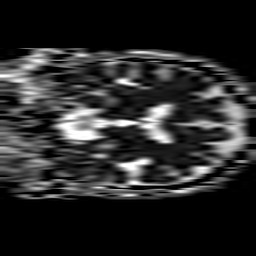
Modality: ADC
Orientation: coronal
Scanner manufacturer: philips
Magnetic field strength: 3 T
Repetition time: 3.078 s
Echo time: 0.076 s